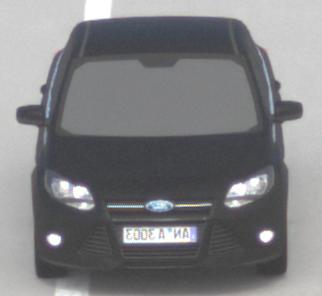
Make: Ford
Model: Focus 1.6 Ti-VCT
Detailed model: Focus (III)
Model produced from: 2011/09
Model produced until: 2014/09
Doors: 5
Color: black
Road condition: dry road
Daytime: midday
Contrast: medium contrast